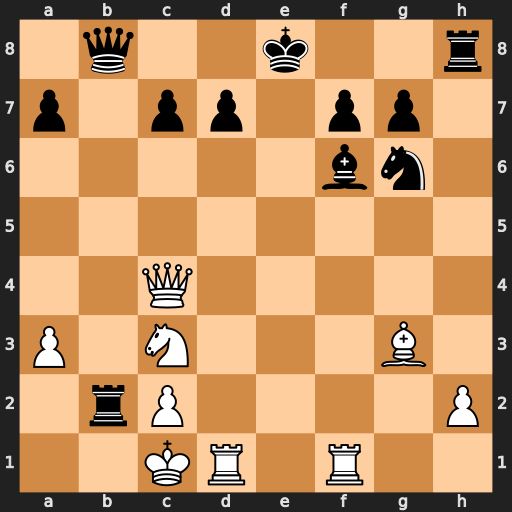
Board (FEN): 1q2k2r/p1pp1pp1/5bn1/8/2Q5/P1N3B1/1rP4P/2KR1R2
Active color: w
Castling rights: k
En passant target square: -
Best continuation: Rde1+ Kd8 Rxf6 gxf6 Qxf7